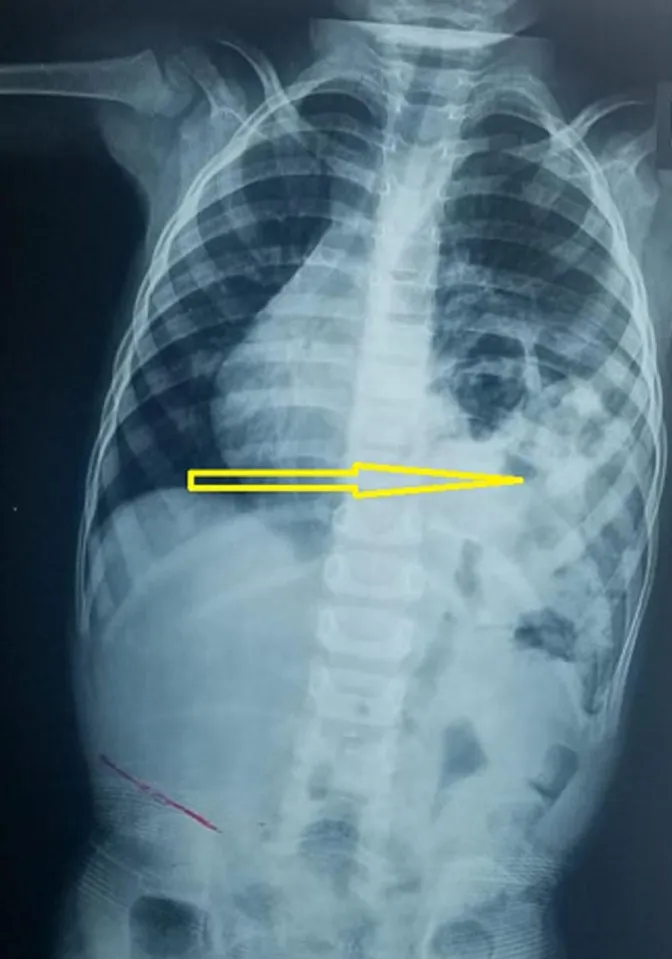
plain chest X-ray shows the left diaphragmatic hernia (arrow).
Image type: radiology (x_ray)